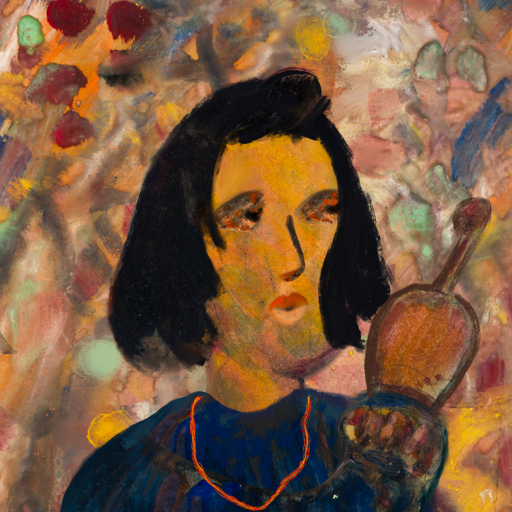
Background: Mother_And_Son_Mother, Head And Neck Side: Gypsy_Mother, Face Side: Gypsy_Queen, Bust: Pipe, Hair Side: Mosgoul, Head Accessory: Blank, Second Necklace: Gypsy_Mother_2, Necklace: Blank, Baby: Blank